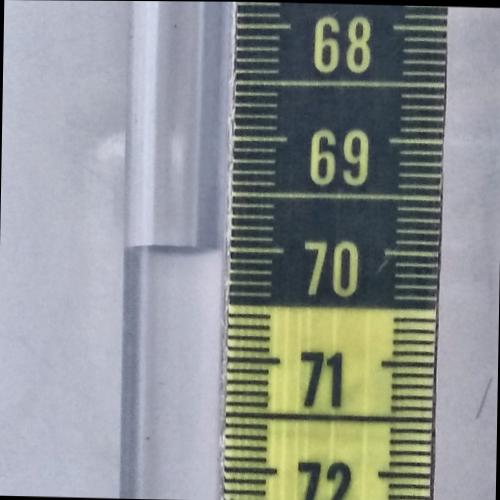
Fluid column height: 70.0 cm